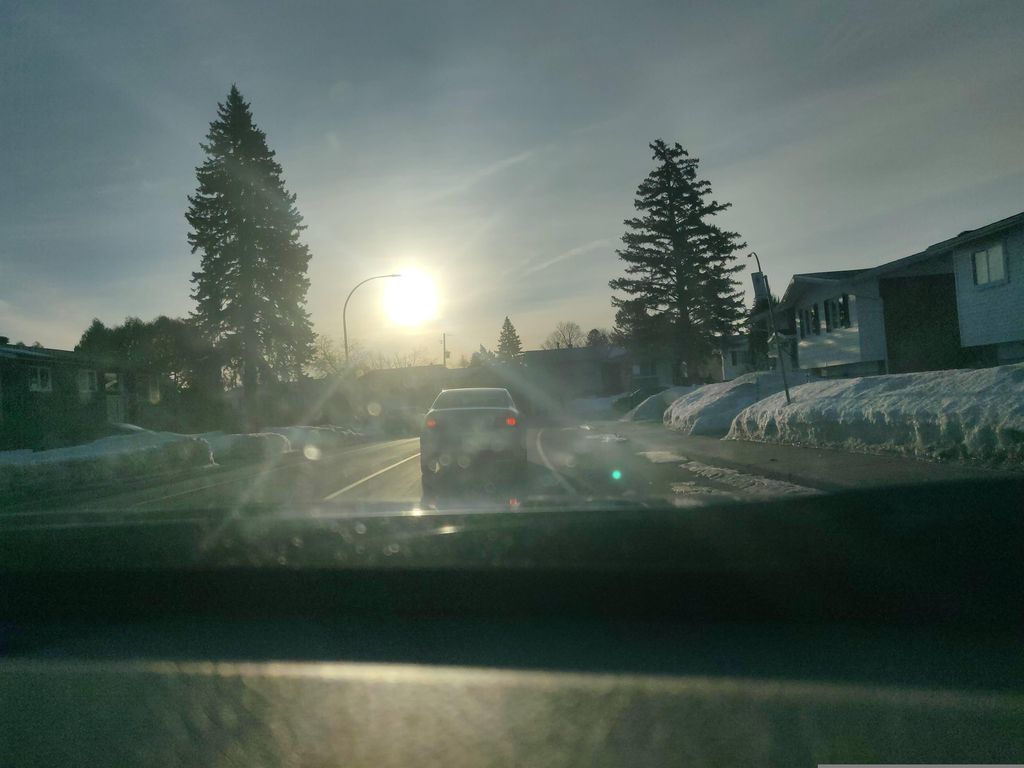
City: montreal